Field crop: maize
Growth stage: 2
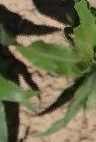
Species: maize